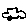
Label: car